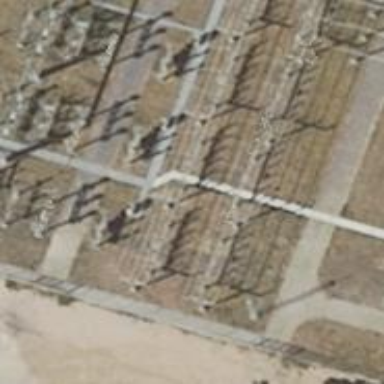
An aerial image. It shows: Power line with three cables.